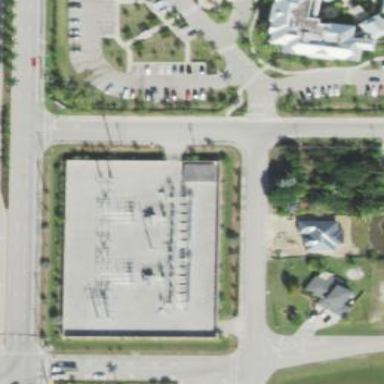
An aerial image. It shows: There is distribution substation enclosed by fence.